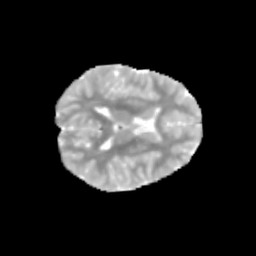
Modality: MD
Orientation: axial
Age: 11
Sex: female
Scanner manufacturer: siemens
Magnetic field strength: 3 T
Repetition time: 3.8 s
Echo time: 0.07 s